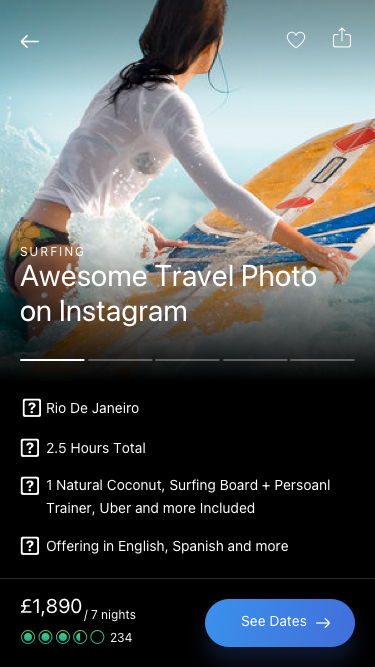
Text in this UI design:
Awesome Travel Photo on Instagram
SURFING
See Dates
£1,890
/ 7 nights
234
Rio De Janeiro




2.5 Hours Total
Offering in English, Spanish and more
1 Natural Coconut, Surfing Board + Persoanl Trainer, Uber and more Included